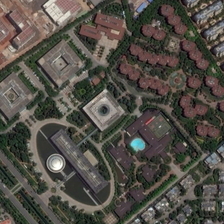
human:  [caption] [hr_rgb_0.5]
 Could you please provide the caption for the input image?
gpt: many buildings and green trees are in a resort .

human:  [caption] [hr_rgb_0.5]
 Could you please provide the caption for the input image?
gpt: many buildings and green trees are in a resort .

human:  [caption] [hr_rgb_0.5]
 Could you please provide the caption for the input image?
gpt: many buildings and green trees are in a resort .

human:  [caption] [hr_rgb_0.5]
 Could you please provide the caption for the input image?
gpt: many buildings and green trees are in a resort .

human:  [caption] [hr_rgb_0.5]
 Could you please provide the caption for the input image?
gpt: many buildings and green trees are in a resort .